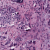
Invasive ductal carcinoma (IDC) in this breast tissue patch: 1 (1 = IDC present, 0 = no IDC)